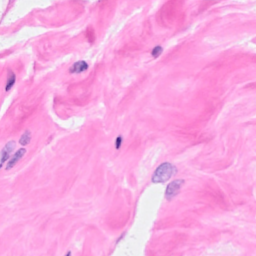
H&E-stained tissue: Breast